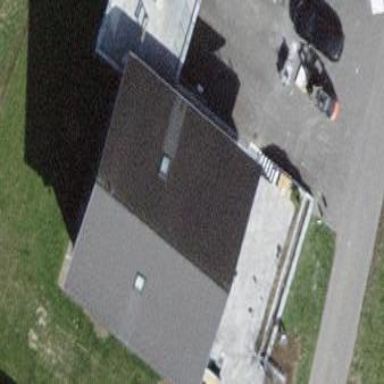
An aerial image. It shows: Detached building with gabled roof.